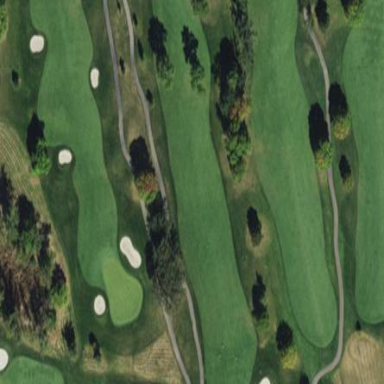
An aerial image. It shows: Well-maintained grassy area known as fairway on golf course.